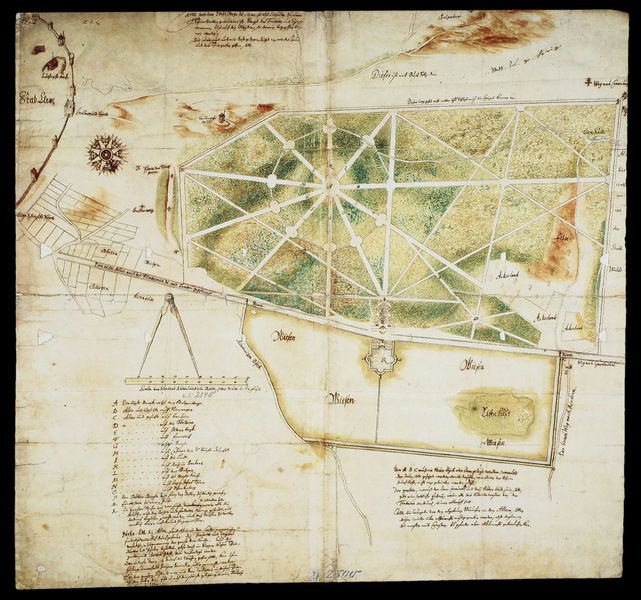
Titel: Plan des neuen Tiergartens zu Kleve
Institution: Berlin, Staatsbibliothek
Schlagwörter: grün, landschaft, zeichnung, park, wiese, zaun, kirche, wege, wiesen, garten, schrift, berge, mauer, gelände, graphik, linien, platz, sepia, umriss, äcker, straßen, text, koloriert, entwurf, kranz, jagd, karte, residenz, plan, grundriss, massstab, bauplan, rondell, inschriften, lageplan, gartenanlage, umbau, geographie, vermessung, technisch, himmelsrichtung, windrose, zirkel, kompass, masssstab, jagdstern